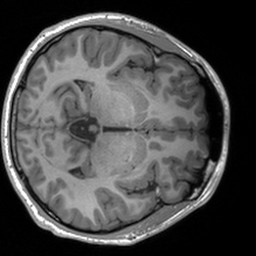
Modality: T1w
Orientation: axial
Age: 24
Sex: male
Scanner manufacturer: siemens
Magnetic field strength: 3 T
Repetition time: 1.9 s
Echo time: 0.00226 s